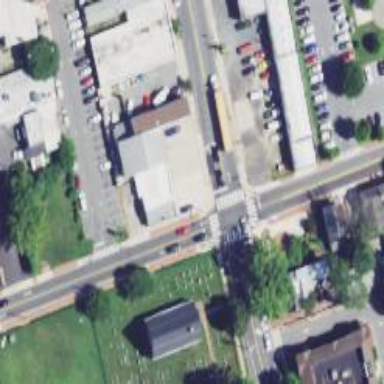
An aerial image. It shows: Marked road crossing.